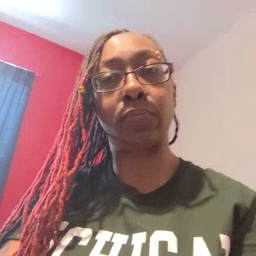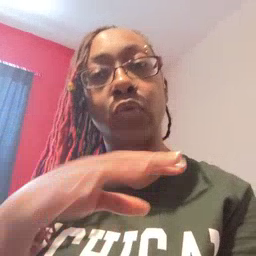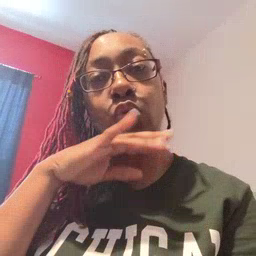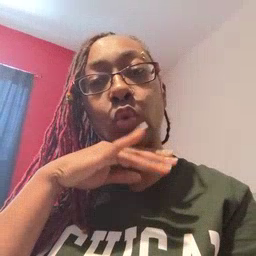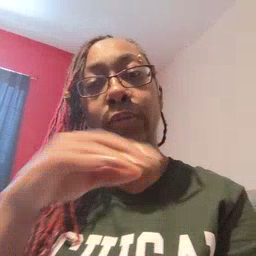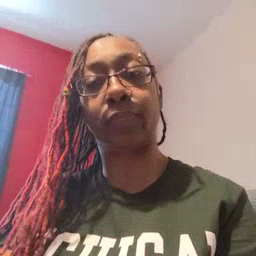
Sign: dirty